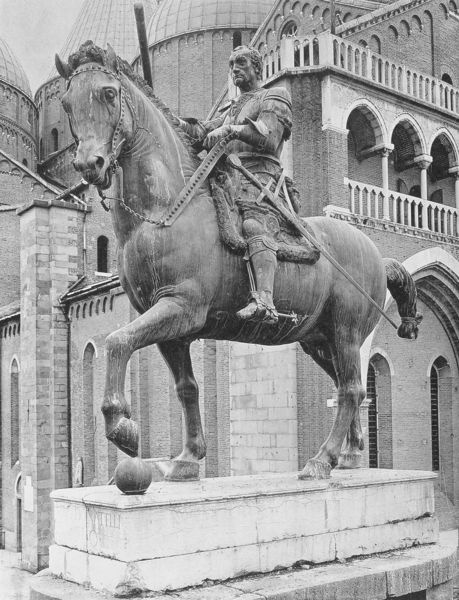
Titel: Reiterstandbild des Condottiere Erasmo da Narni, Gattamelata
Künstler: Donatello
Standort: Padua, Piazza del Santo (EU - I - Venetien)
Schlagwörter: kopf, mann, weiß, fenster, hintergrund, schwarz, säulen, blick, gebäude, schloss, arme, augen, sockel, kirche, figur, locken, pferd, reiter, skulptur, statue, beine, huf, hufe, mähne, sattel, schwanz, schweif, zaumzeug, zügel, balkon, bogen, stab, ziegel, lanze, aufrecht, ornamente, foto, fotografie, bögen, palast, denkmal, schwarzweiss, schwert, säbel, uniform, kugel, degen, stiefel, ritter, rüstung, kathedrale, gemäuer, ross, pfer, nüstern, nüster, sporen, standbild, reiterstandbild, podes, pfalz, altertum, castell, oenament